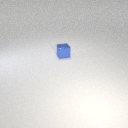
small blue metal cube